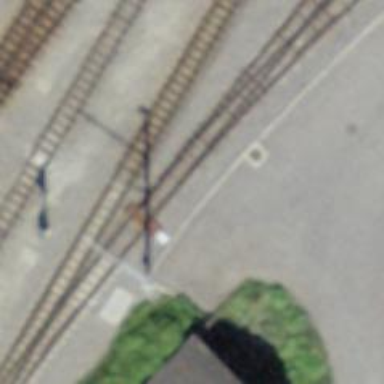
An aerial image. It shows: Narrow-gauge railway siding with 1 track. The track is electrified with contact line.